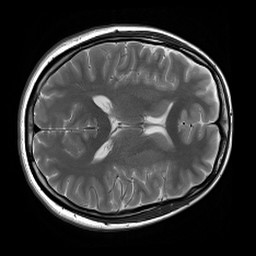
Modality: T2w
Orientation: axial
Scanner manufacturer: siemens
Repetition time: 3.9 s
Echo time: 0.076 s